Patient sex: M
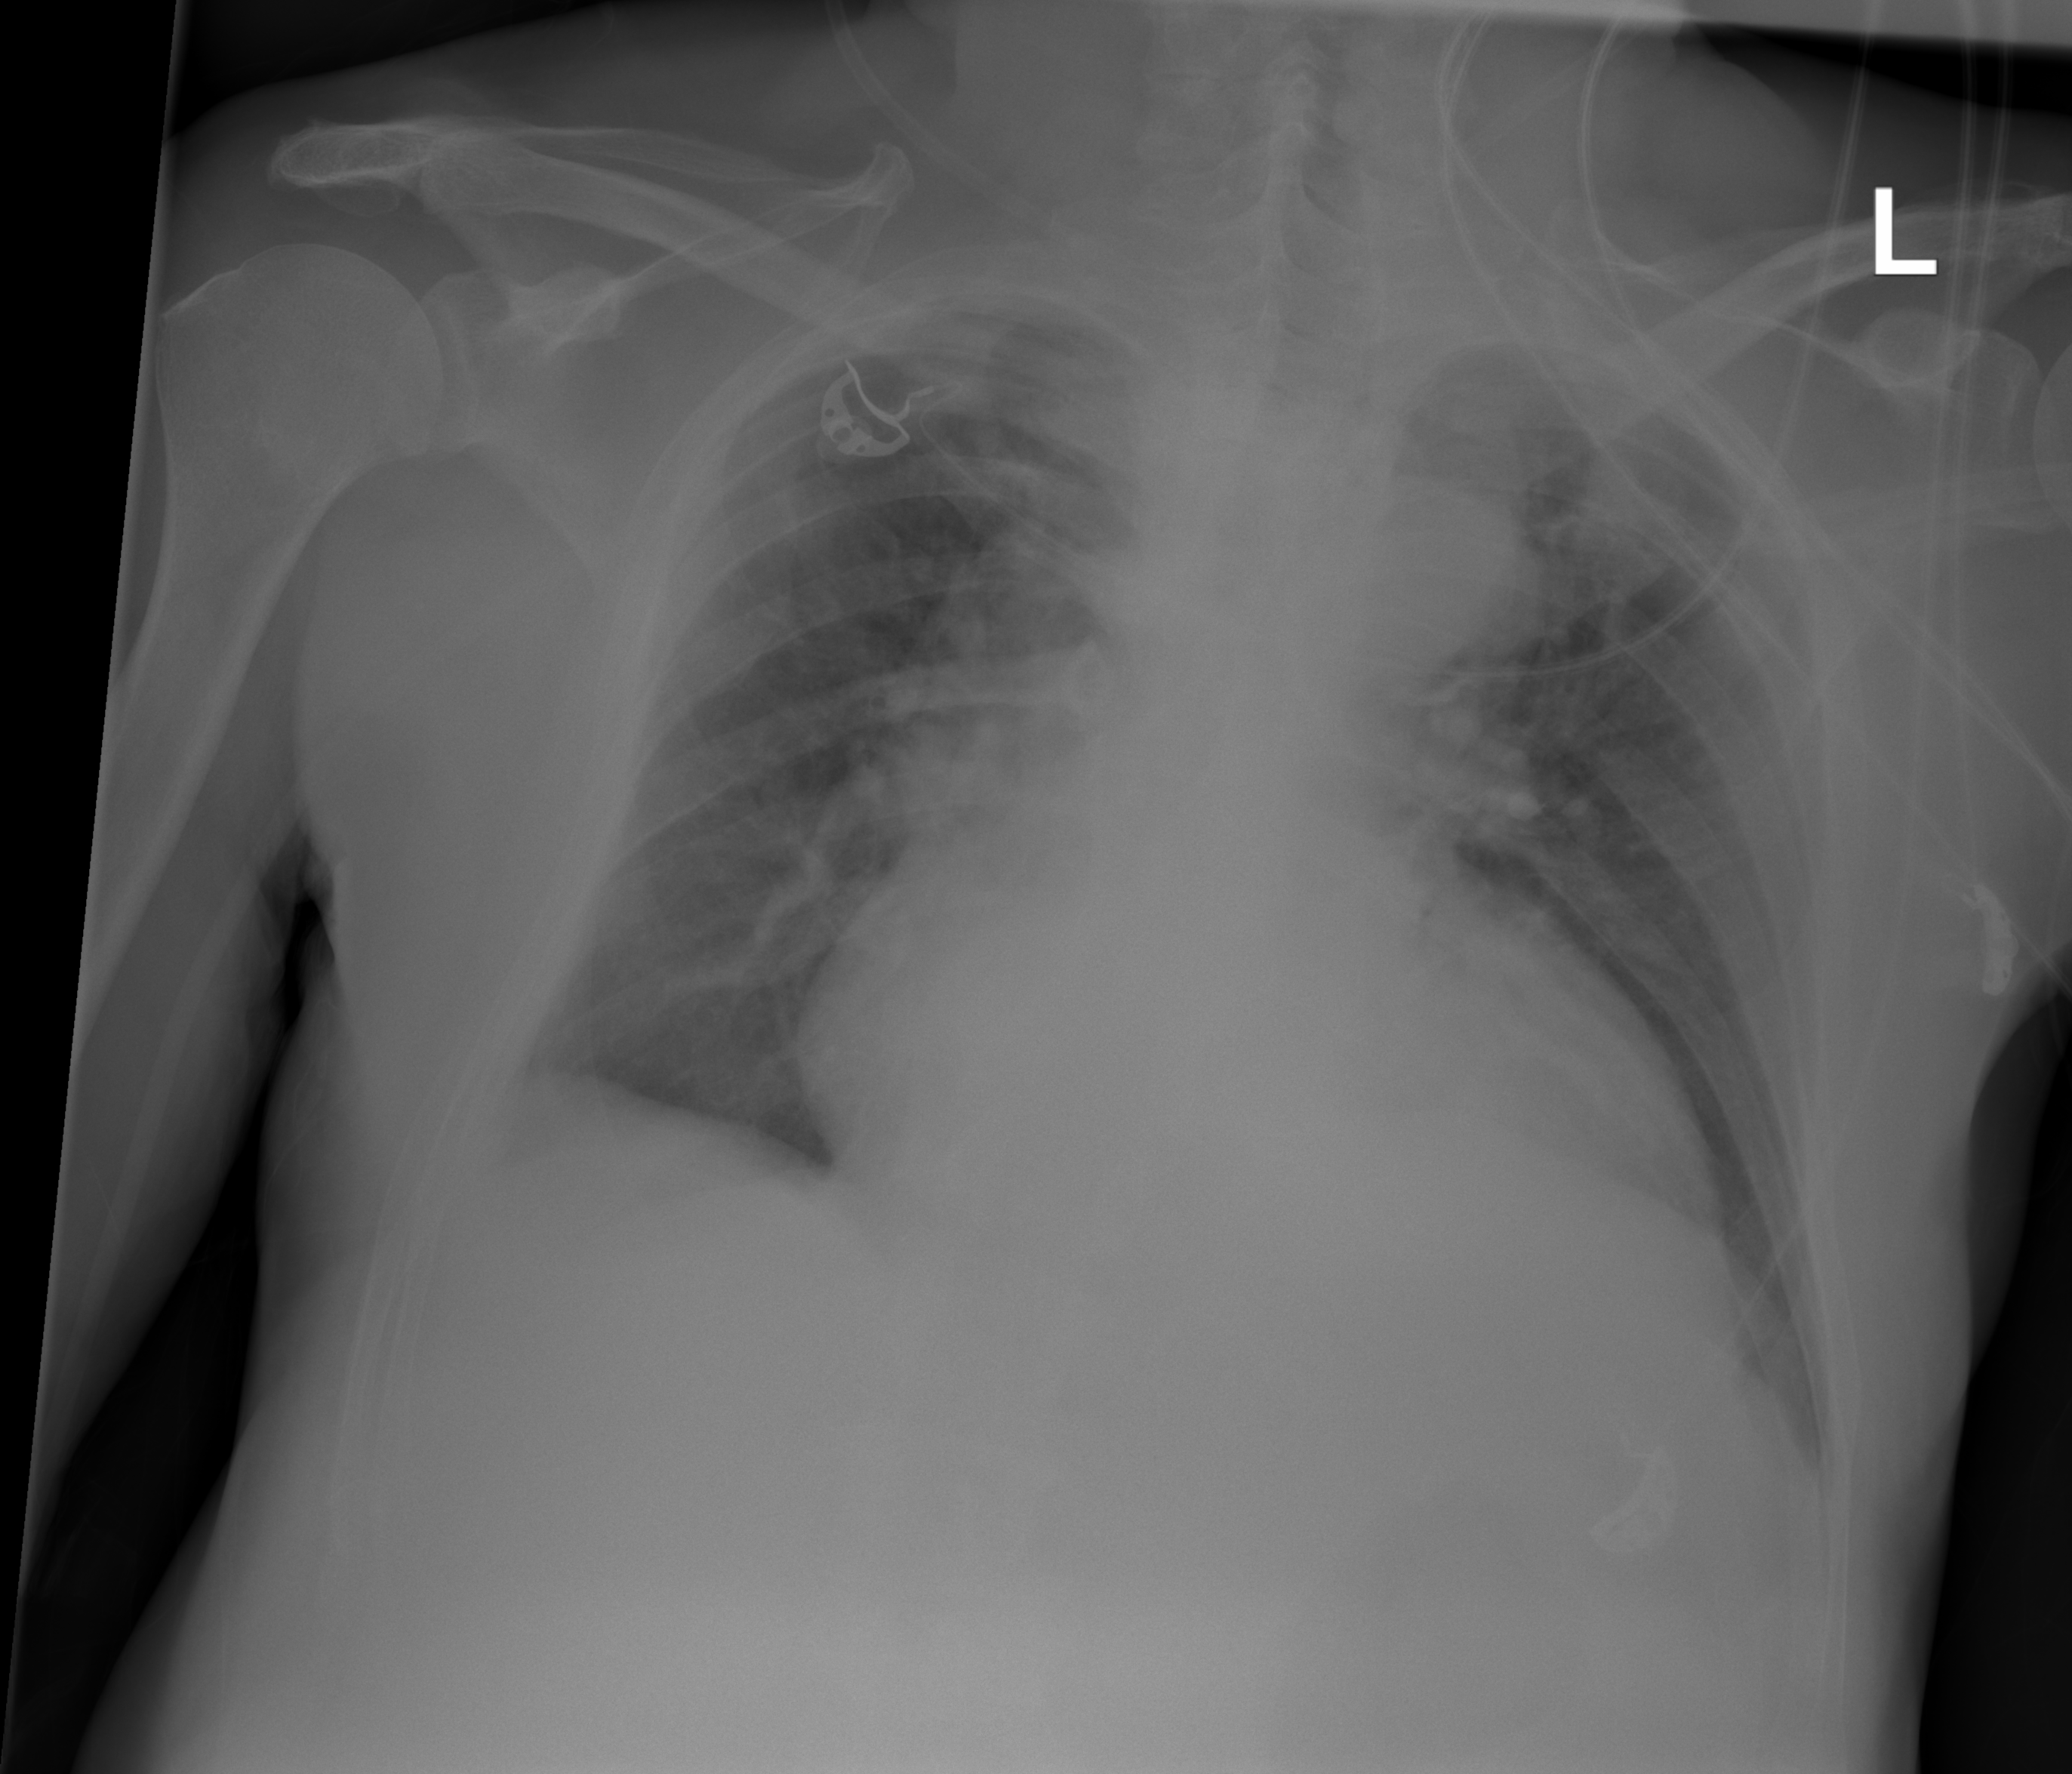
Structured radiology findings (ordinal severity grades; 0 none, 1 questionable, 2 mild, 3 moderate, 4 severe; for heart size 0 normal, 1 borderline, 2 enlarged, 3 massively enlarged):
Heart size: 2
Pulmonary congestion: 2
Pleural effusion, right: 0
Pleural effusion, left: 0
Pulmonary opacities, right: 2
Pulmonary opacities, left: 2
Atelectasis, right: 0
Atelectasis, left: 0